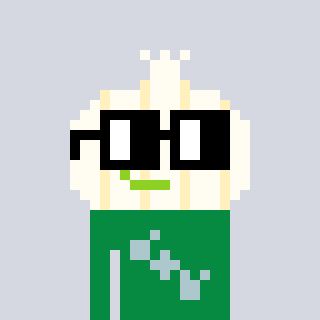
a pixel art character with square black glasses, a garlic-shaped head and a green-colored body on a cool background